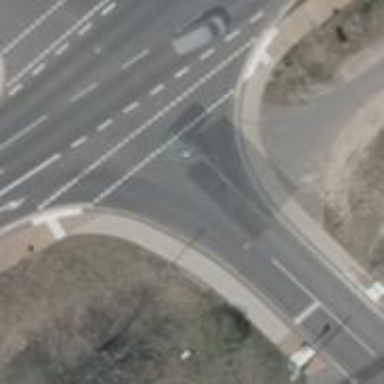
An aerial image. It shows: Uncontrolled crossing on the road.